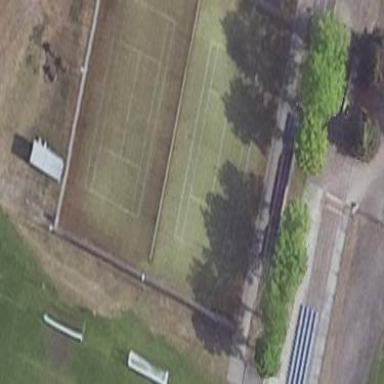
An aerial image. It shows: Tennis court in leisure pitch.